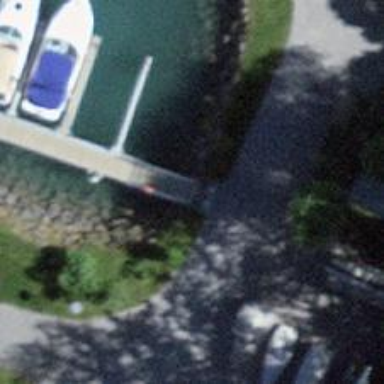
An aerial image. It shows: Man-made pier.